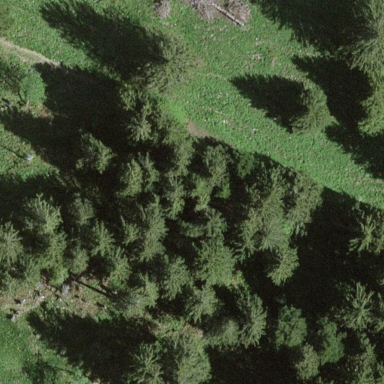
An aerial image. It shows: Forest area.